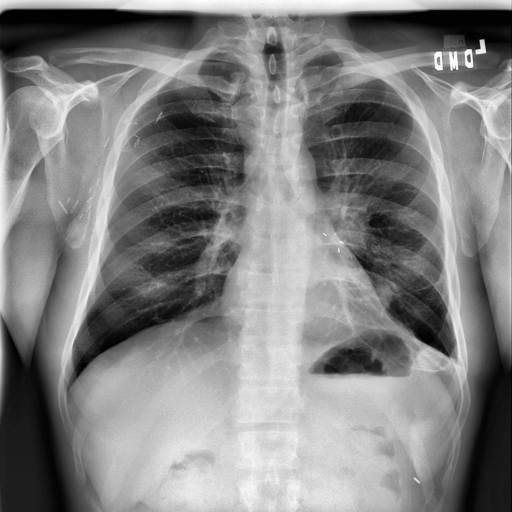
Finding: NORMAL